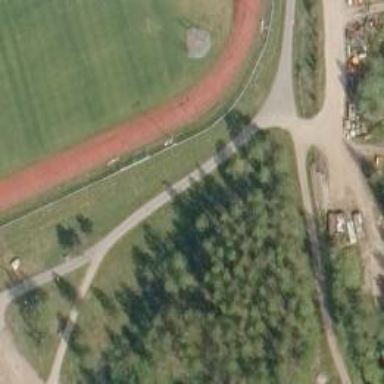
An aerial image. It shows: Asphalt cycleway designed for nordic skiing. The piste offers classic and skating grooming options.